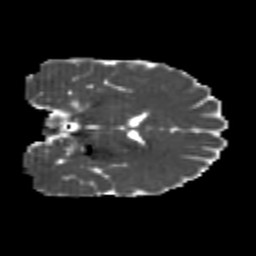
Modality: MD
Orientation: coronal
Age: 25
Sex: male
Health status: healthy
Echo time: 0.074 s